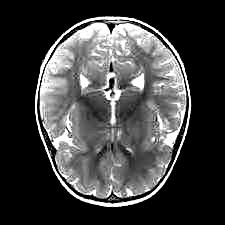
Label: notumor